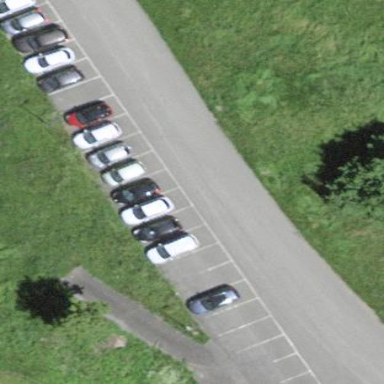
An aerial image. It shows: Parking available on the street side.